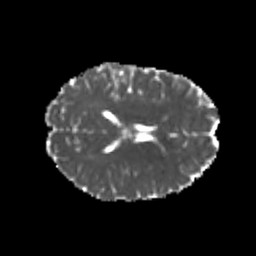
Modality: MD
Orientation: axial
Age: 23
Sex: female
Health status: healthy
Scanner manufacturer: philips
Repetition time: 7.393 s
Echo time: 0.08599 s